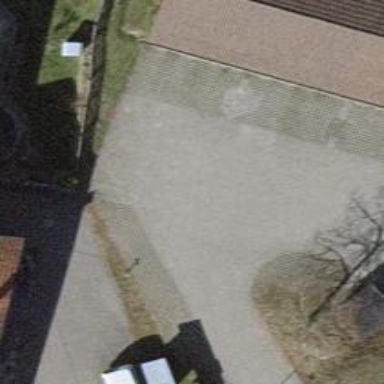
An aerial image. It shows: Driveway made of paving stones.